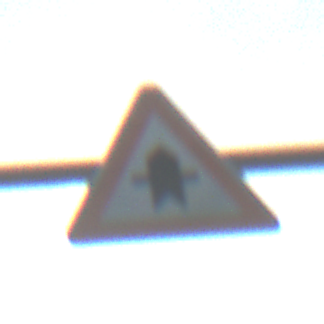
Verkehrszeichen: Vorfahrt
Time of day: MorningAfternoon
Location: Outdoor (Suburban)
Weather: PartlyCloudy
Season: NotSpecified
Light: Natural